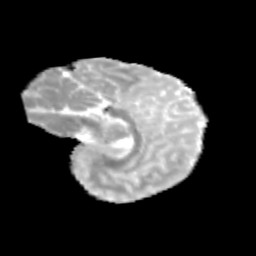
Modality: MD
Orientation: sagittal
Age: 10
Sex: male
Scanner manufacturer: siemens
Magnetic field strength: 3 T
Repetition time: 3.8 s
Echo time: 0.07 s